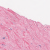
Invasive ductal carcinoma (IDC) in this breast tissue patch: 0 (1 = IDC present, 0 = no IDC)